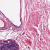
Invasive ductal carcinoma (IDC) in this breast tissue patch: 0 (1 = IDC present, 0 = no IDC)